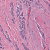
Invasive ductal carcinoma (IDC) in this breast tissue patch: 1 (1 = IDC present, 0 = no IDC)